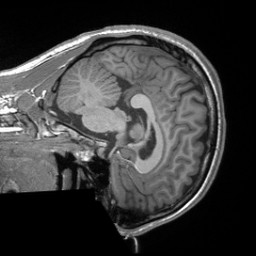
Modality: T1w
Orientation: sagittal